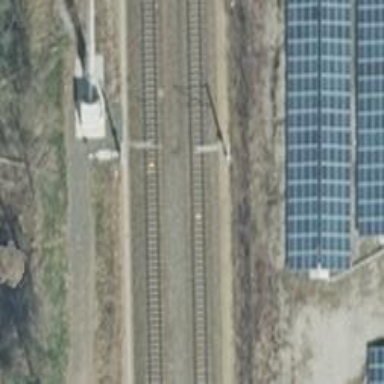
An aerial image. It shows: Milestone along the railway with catenary mast.